Question: I try to determine if there is a mouse in the east, west, south, and north directions around the character.

<URL>
I want to determine if the mouse is in the zone of each color.
How do I write code?
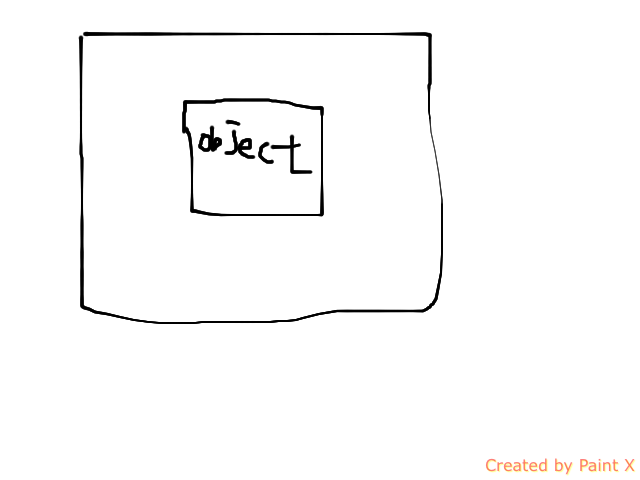
Answer: I think you should considerate the middle of your rectangle as center (0,0) , and the 4 other points of rectangle must have a coordinates like (width/2; hight/2) for right-superior point, (-widht/2;hight/2) for left-superior point etc.
After that, you can use this code
'''
float sign (fPoint p1, fPoint p2, fPoint p3){
return (p1.x - p3.x) * (p2.y - p3.y) - (p2.x - p3.x) * (p1.y - p3.y);}
bool PointInTriangle (fPoint mousePos, fPoint v1, fPoint v2, fPointev3) {
bool b1, b2, b3;
b1 = sign(mousePos, v1, v2) < 0.0f;
b2 = sign(mousePos, v2, v3) < 0.0f;
b3 = sign(mousePos, v3, v1) < 0.0f;
return ((b1 == b2) && (b2 == b3));}
'''